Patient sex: F
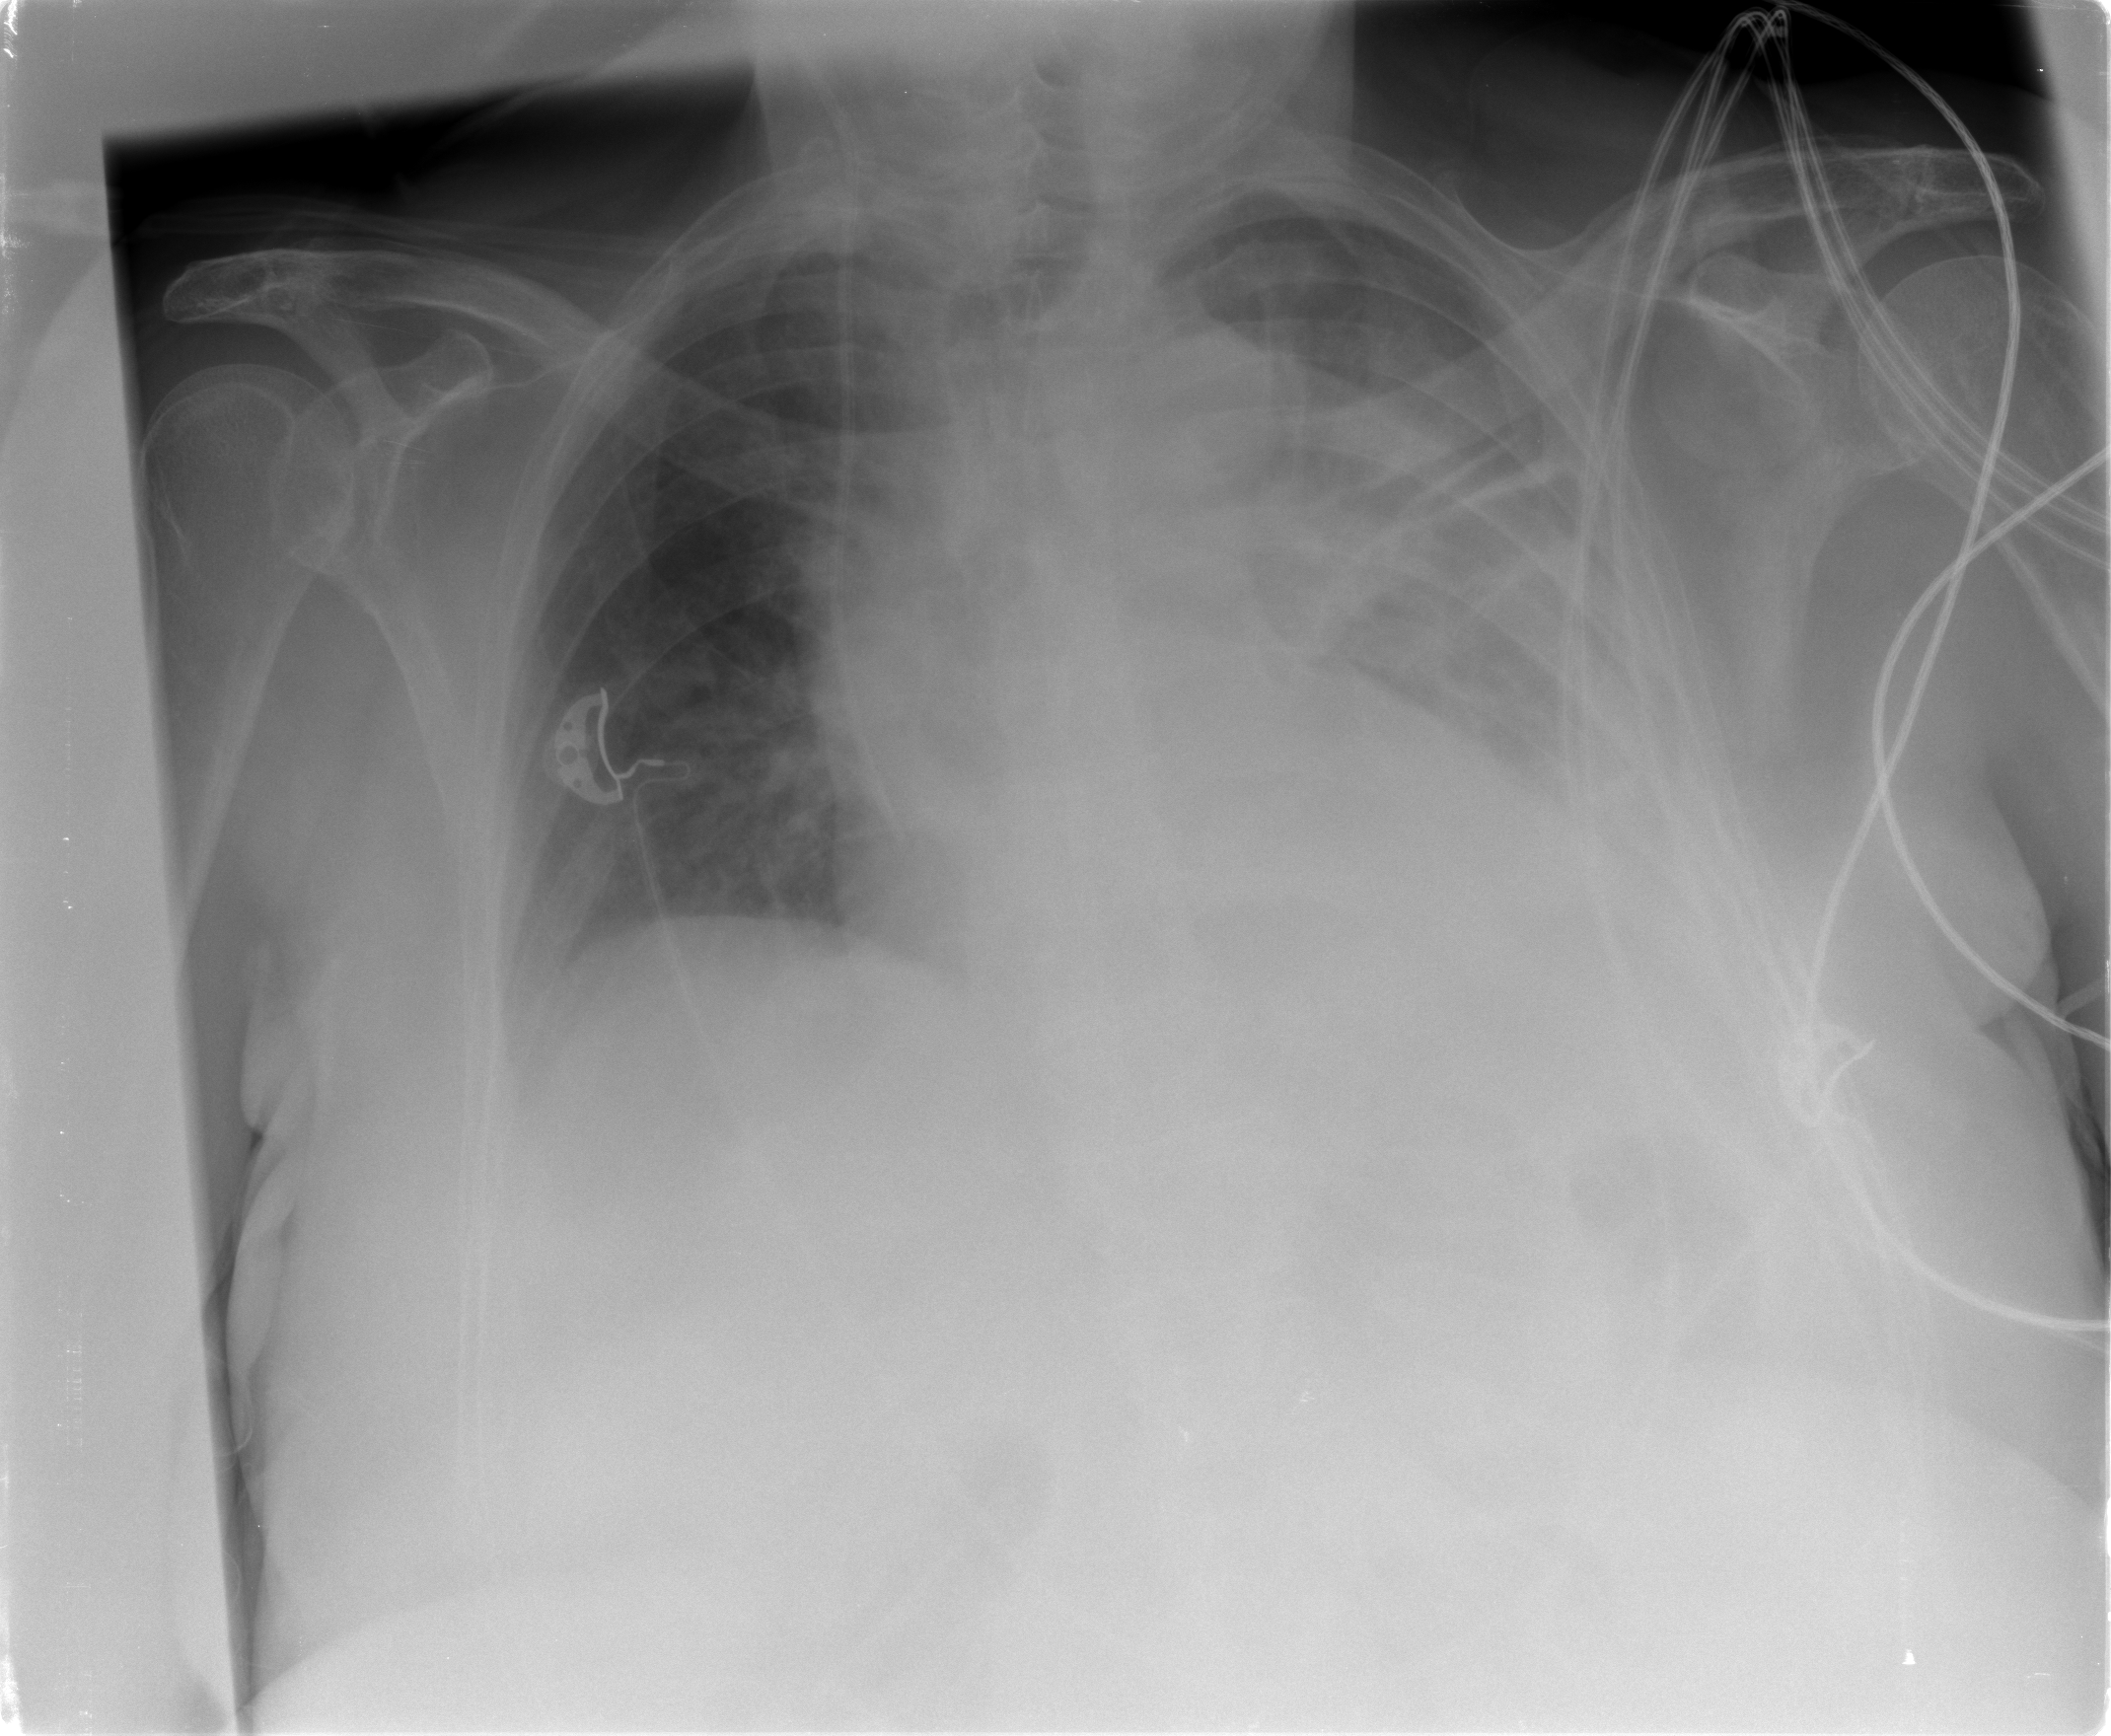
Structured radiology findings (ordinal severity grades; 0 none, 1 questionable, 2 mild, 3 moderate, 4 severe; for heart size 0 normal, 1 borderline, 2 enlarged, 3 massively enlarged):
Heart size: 1
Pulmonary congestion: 1
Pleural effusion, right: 0
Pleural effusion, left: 3
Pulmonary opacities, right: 0
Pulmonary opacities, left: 1
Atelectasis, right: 0
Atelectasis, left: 3